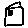
Label: house